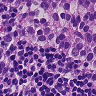
Metastatic tissue present: yes